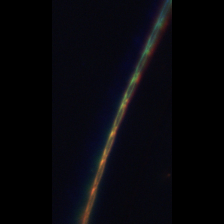
Taxon: Psuedo-nitzschia
Group: Diatoms